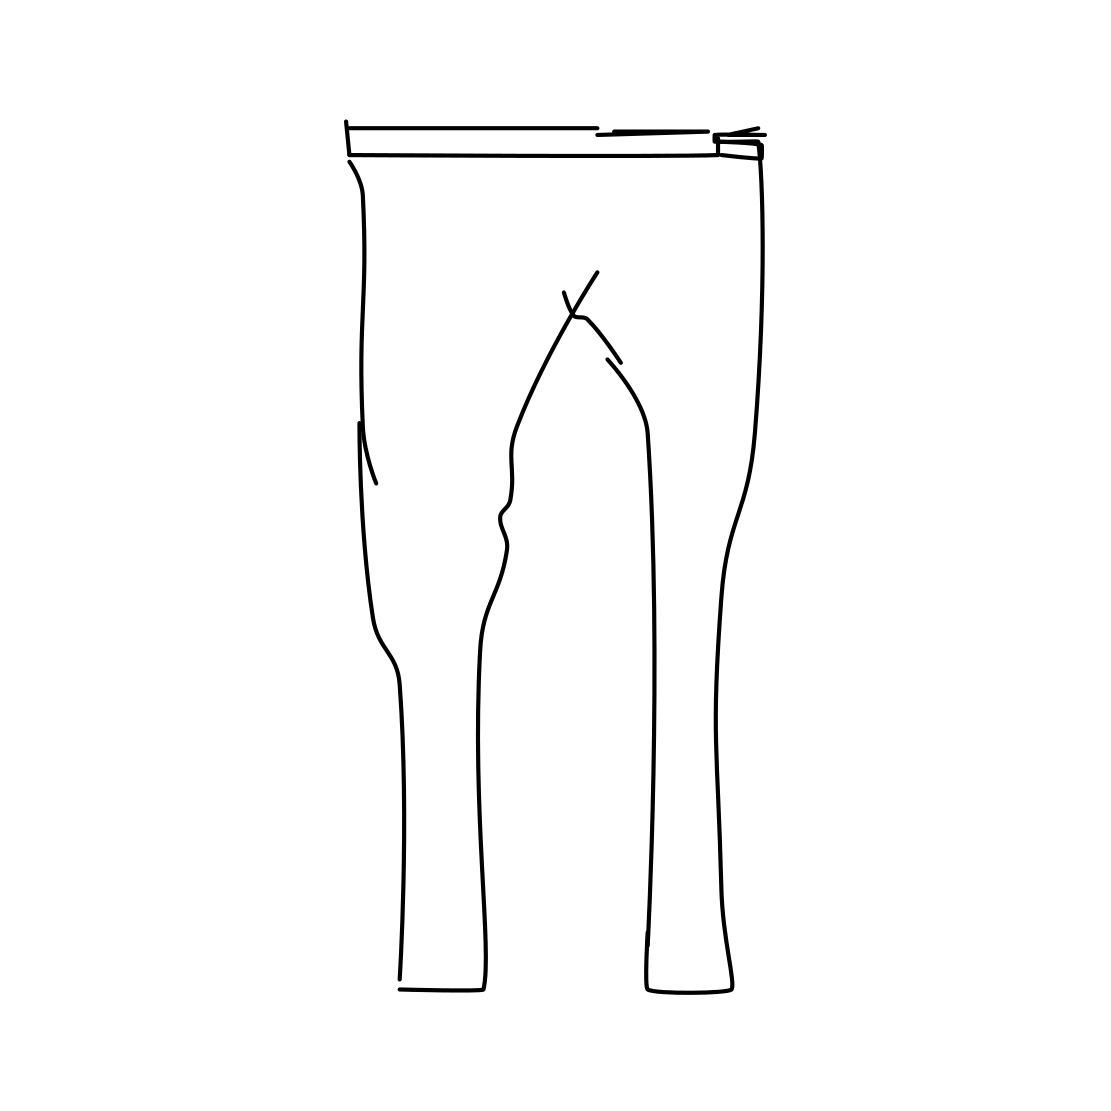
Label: trousers